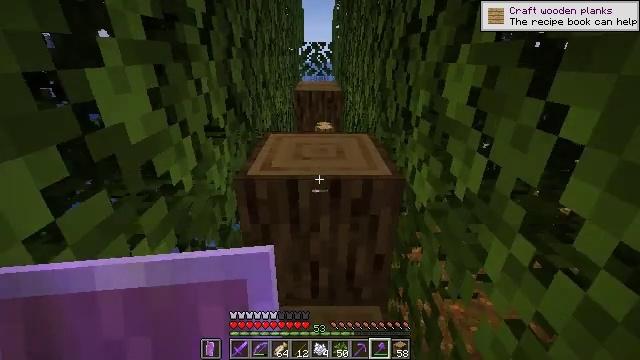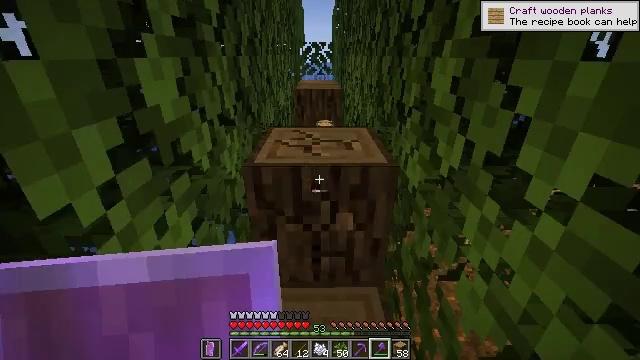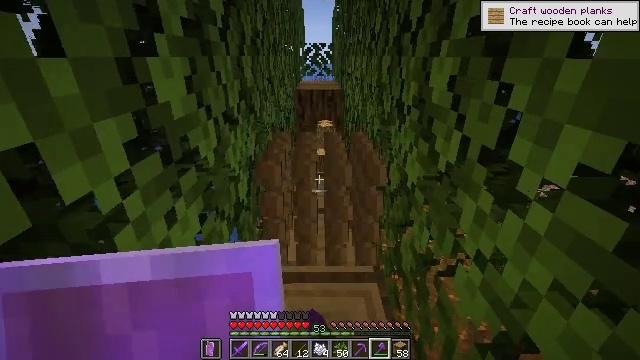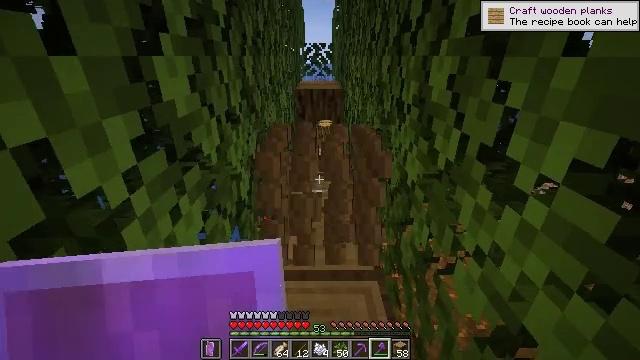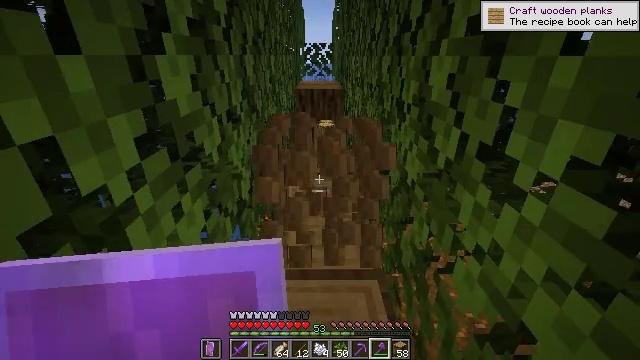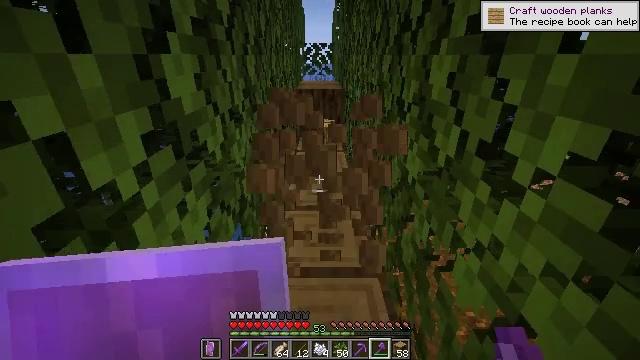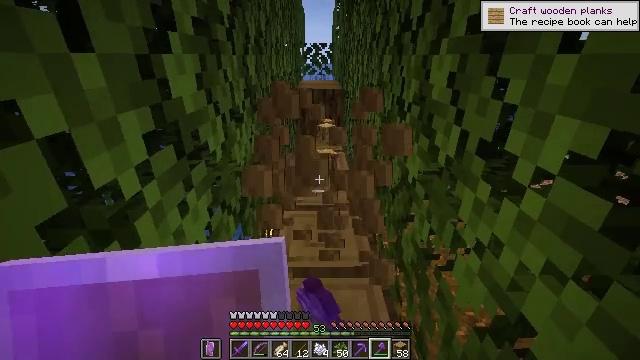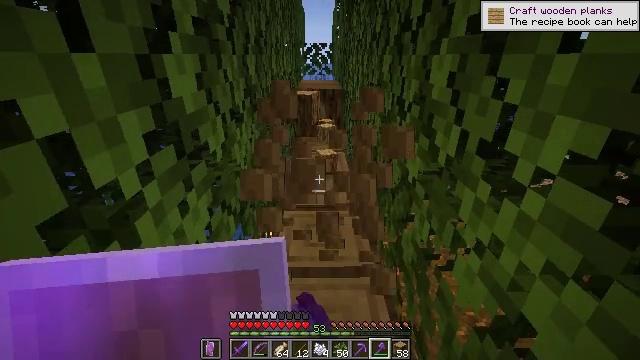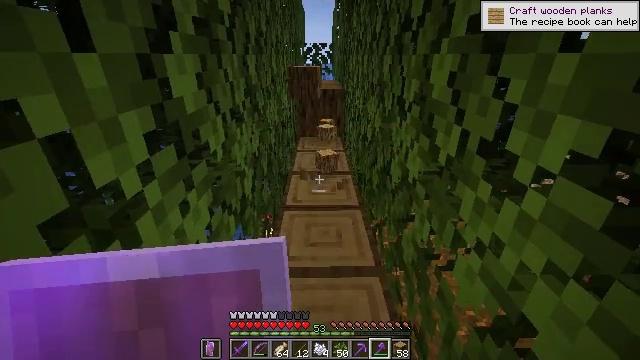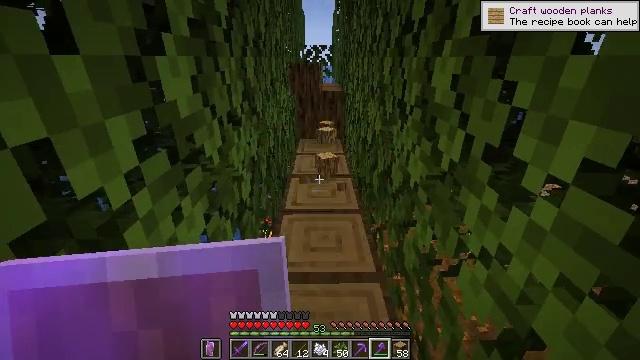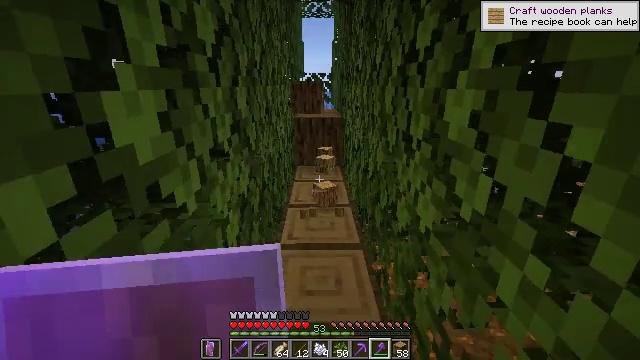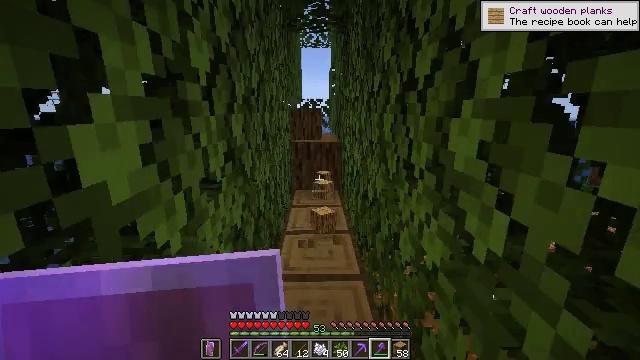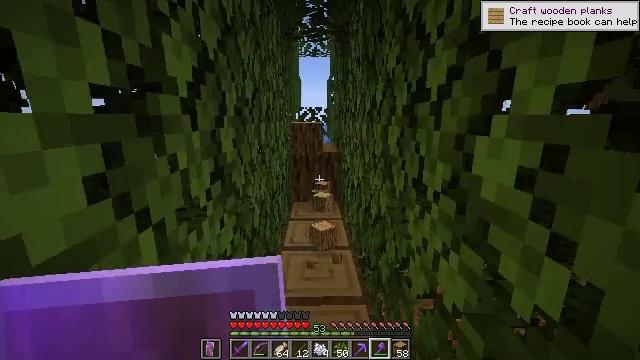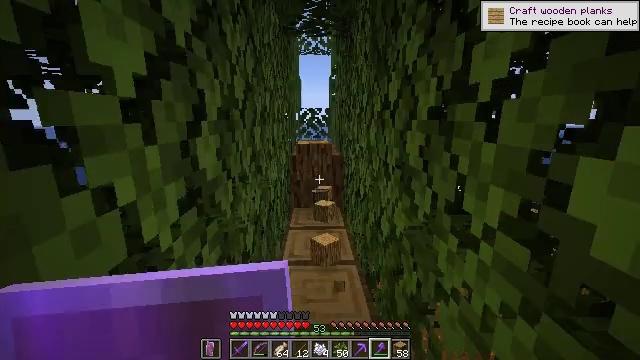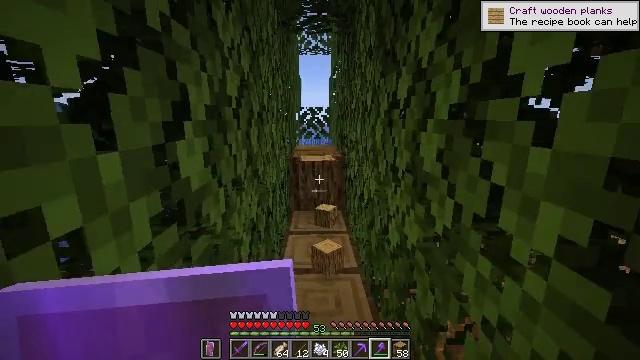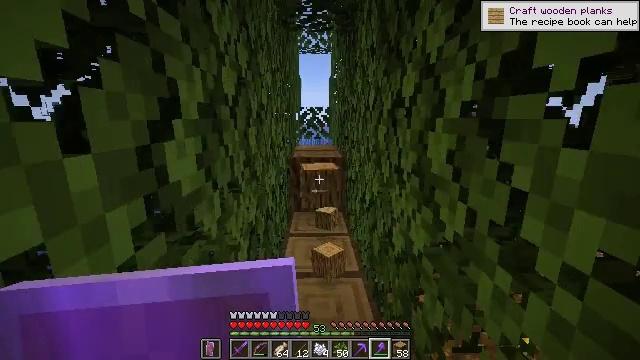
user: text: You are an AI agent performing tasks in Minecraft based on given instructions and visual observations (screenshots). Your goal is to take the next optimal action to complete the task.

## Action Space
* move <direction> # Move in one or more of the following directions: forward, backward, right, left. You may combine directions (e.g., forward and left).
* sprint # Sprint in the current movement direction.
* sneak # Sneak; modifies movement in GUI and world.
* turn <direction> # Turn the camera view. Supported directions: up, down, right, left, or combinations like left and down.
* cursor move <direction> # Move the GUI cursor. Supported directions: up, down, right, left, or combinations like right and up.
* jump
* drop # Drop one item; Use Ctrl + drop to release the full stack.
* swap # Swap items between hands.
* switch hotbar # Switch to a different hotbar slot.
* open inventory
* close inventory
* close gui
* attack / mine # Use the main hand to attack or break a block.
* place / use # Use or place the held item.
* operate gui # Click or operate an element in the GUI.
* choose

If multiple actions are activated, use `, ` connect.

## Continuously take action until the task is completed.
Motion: motion action
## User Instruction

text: Cut down the tree and harvest oak logs.
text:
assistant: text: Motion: attack / mine
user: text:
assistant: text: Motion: attack / mine
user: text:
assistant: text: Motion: attack / mine
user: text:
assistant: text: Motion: attack / mine
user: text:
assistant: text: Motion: attack / mine
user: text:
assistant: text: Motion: attack / mine
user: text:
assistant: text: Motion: attack / mine
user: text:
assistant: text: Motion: attack / mine
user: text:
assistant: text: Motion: move forward
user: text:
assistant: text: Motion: move forward, turn up
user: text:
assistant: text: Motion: move forward, turn up
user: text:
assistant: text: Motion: move forward, turn up
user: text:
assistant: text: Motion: move forward
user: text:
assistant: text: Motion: move forward
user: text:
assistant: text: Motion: move forward
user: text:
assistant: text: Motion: move forward
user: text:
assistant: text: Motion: move forward
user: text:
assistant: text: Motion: move forward
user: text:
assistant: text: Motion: move forward
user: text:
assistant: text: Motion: move forward
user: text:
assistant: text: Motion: move forward
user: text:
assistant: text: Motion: move forward
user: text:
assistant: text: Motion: move forward, attack / mine
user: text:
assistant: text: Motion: move forward, attack / mine
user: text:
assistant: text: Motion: move forward, attack / mine
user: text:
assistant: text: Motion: move forward, attack / mine
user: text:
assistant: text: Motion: move forward, turn down, attack / mine
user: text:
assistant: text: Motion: move forward, turn down, attack / mine
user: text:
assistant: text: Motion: move forward, attack / mine
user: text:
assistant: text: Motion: move forward, attack / mine